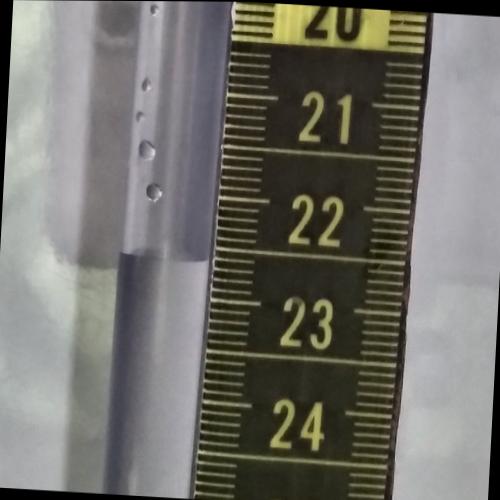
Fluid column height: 22.6 cm